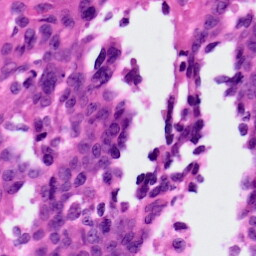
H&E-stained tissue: Ovarian